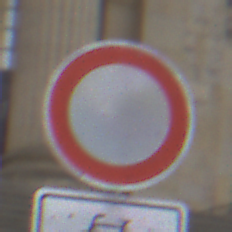
Verkehrszeichen: VerbotFahrzeugeAllerArt
Zusatzzeichen unten: EinspurigeFahrzeugeFrei1
Umgebung: Outdoor, Urban
Tageszeit: Midday
Wetter: Overcast
Licht: Natural
Jahreszeit: NotSpecified
Kontrast: LowContrast